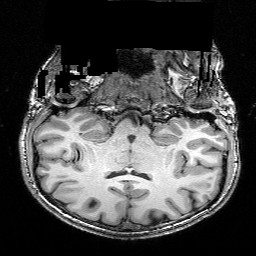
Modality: T1w
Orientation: sagittal
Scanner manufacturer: siemens
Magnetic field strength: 3 T
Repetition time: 0.02 s
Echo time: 0.005 s